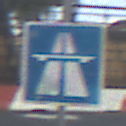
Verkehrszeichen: Autobahn
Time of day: MorningAfternoon
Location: Outdoor (RoadRail)
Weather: PartlyCloudy
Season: NotSpecified
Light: Natural